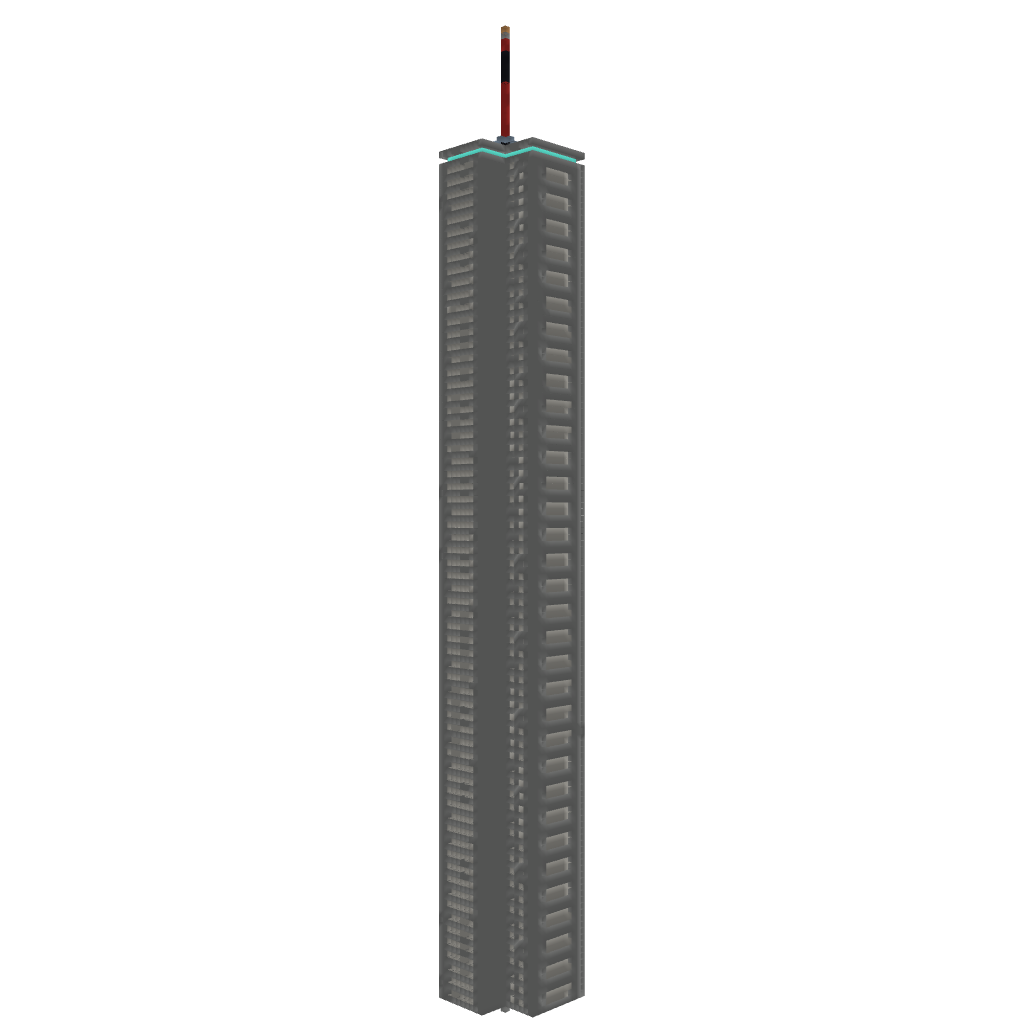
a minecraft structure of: Liberty Tower